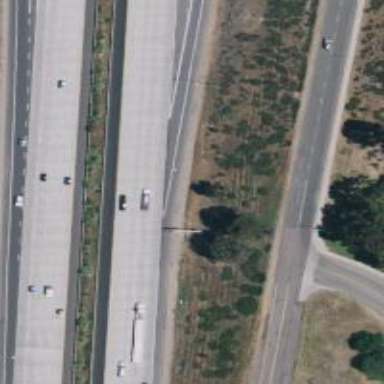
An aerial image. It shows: Motorway junction.